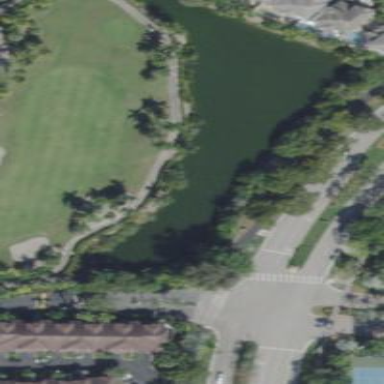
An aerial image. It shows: Picturesque scene of golf course with lateral water hazard.